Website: crate-barrel
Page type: newsletter-management
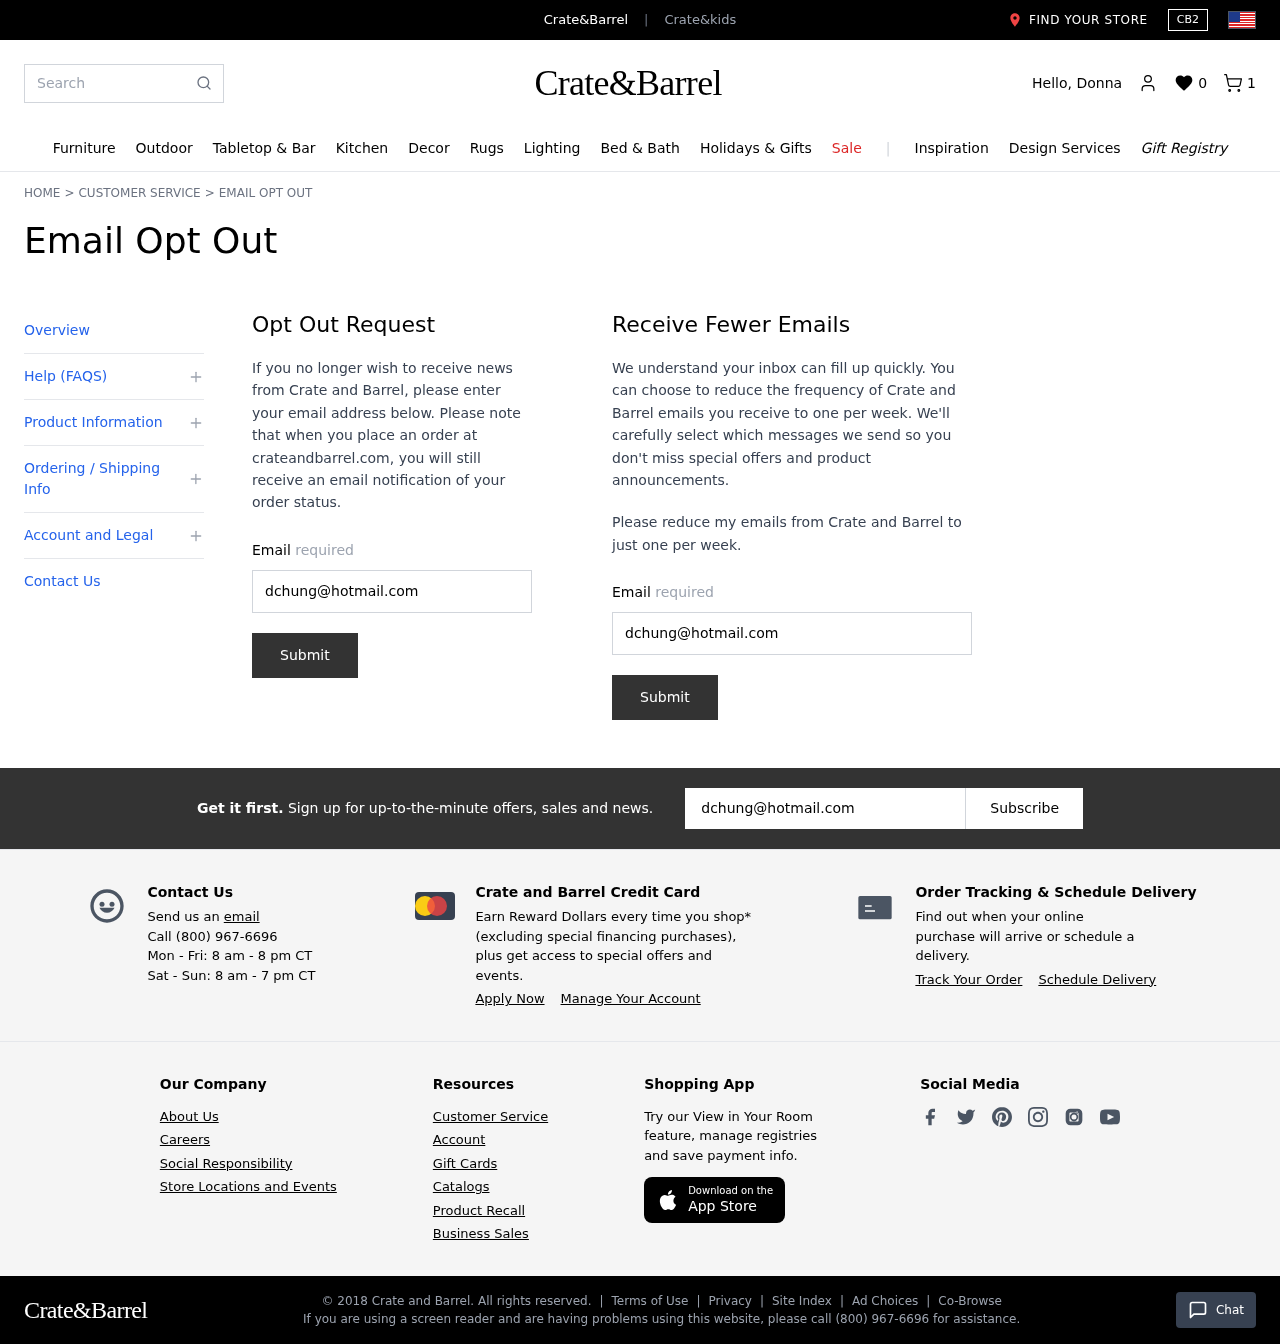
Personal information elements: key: PII_EMAIL
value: dchung@hotmail.com
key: PII_EMAIL2
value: dchung@hotmail.com
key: PII_EMAIL3
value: dchung@hotmail.com
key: PII_FIRSTNAME
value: Donna
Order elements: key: ORDER_NUM_ITEMS
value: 1
Search elements: key: HEADER_SEARCH
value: Search
Other elements: key: WISHLIST_COUNT
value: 0